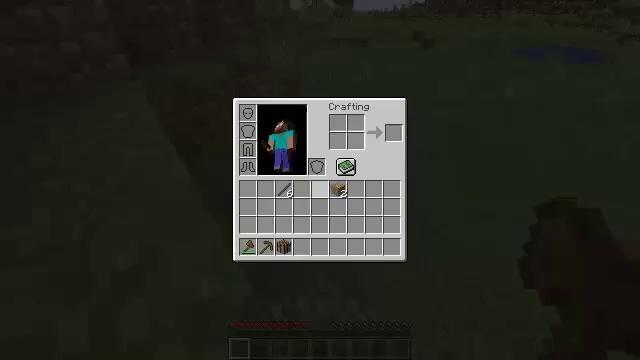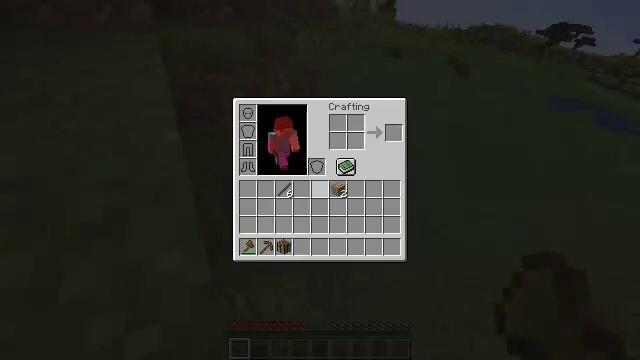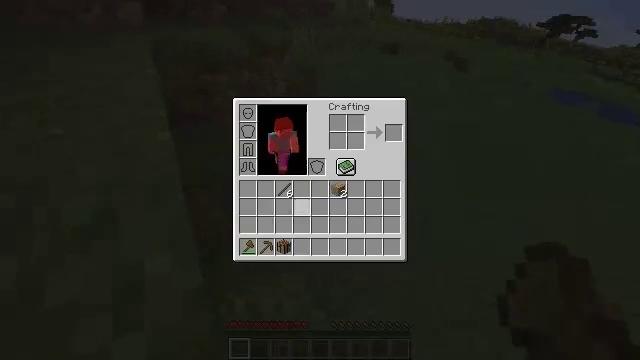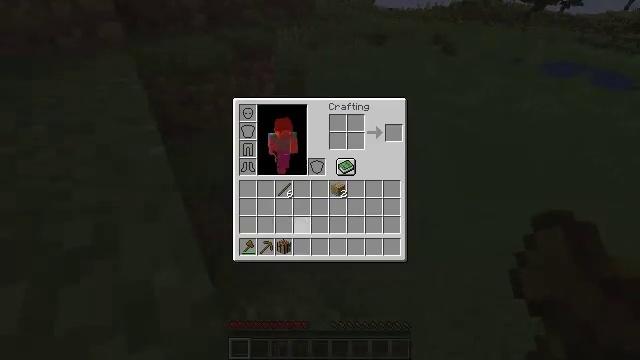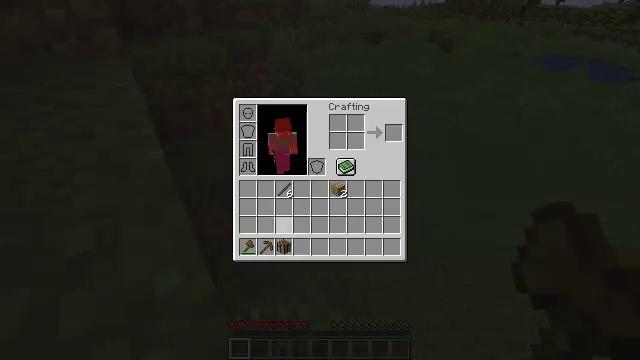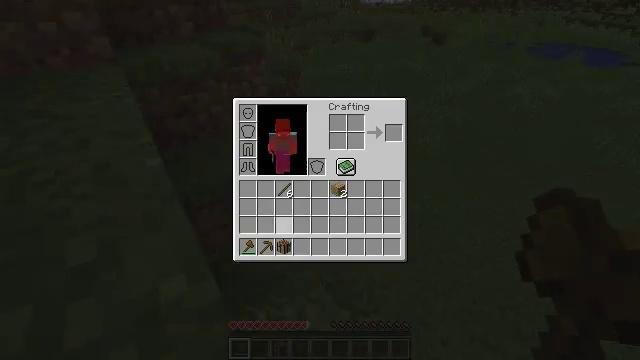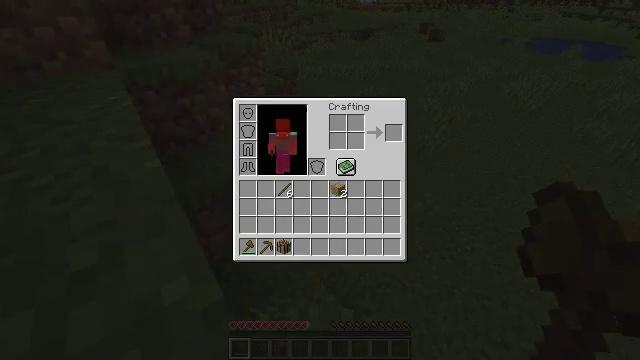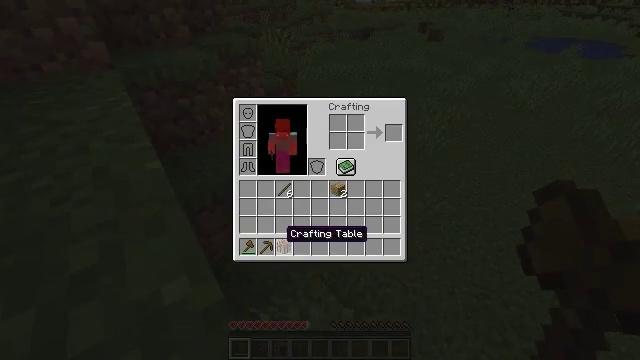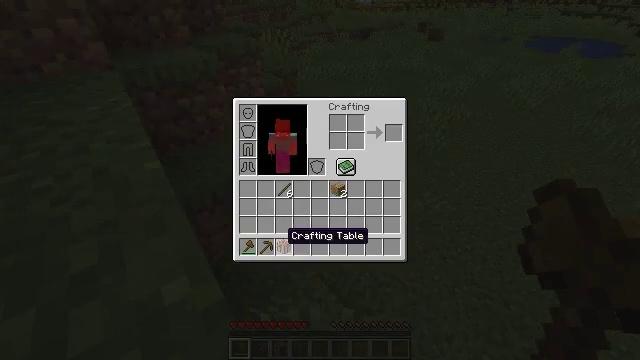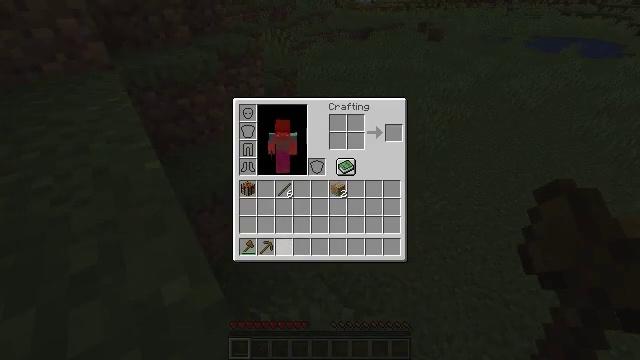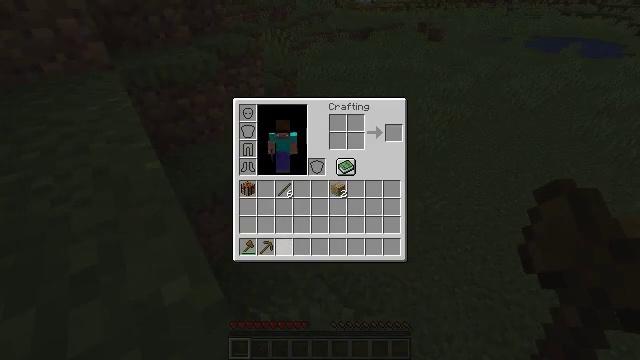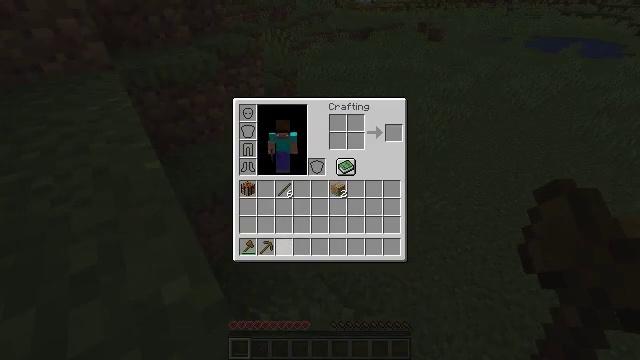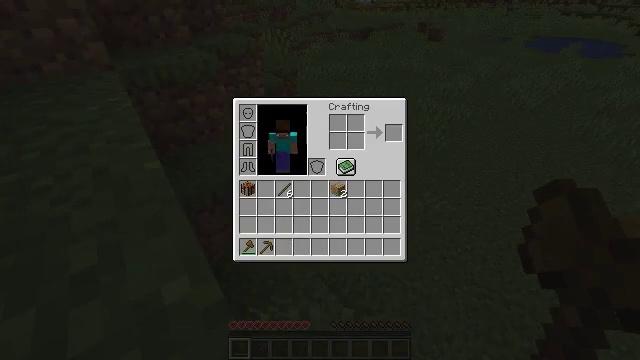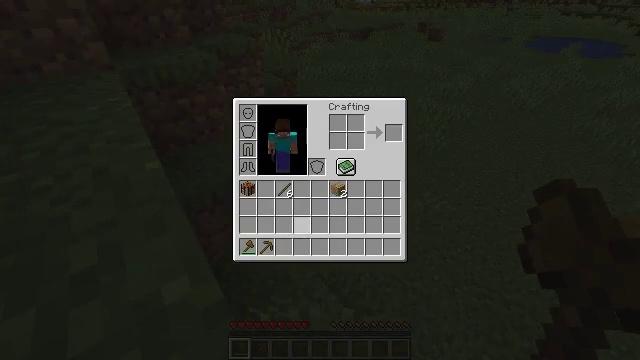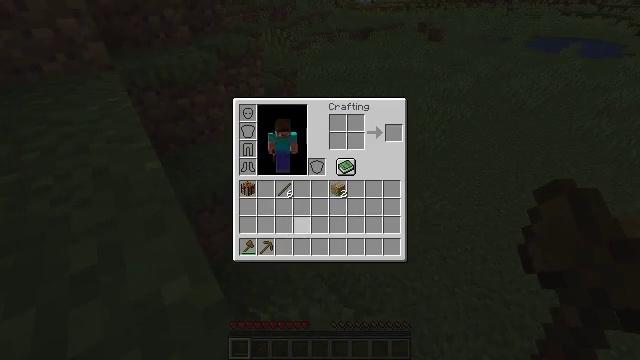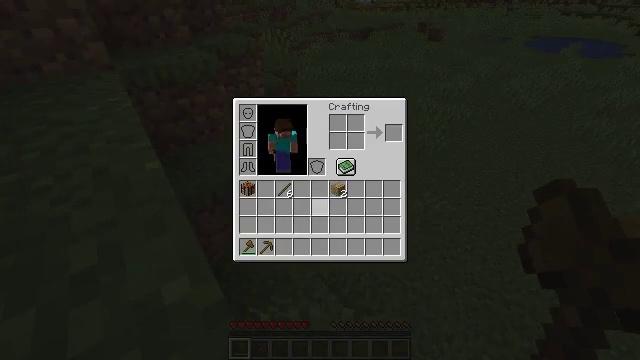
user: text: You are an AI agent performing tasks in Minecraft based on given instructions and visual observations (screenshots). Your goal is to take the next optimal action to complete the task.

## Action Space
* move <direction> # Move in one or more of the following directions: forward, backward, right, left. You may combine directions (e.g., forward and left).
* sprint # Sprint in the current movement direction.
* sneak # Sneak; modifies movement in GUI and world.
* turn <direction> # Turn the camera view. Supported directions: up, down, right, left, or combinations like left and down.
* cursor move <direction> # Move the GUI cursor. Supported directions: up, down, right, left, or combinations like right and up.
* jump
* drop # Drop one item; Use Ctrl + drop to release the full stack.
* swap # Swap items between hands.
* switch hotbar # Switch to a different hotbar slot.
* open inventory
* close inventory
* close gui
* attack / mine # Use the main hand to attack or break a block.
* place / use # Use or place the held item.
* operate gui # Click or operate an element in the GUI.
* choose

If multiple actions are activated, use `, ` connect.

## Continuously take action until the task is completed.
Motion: motion action
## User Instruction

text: Mine the orange bed.
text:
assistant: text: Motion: move forward, sprint, cursor move down, open inventory
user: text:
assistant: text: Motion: cursor move left and down, open inventory
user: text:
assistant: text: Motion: cursor move left and down
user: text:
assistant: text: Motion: cursor move left and down
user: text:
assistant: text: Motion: no_op
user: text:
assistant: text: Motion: sneak
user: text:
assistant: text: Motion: sneak, cursor move down
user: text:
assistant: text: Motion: sneak
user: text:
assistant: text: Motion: sneak, operate gui
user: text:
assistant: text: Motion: sneak, operate gui
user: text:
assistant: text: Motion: sneak, operate gui
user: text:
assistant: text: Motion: sneak, cursor move up
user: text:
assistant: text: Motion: sneak, cursor move up
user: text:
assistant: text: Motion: sneak, cursor move up
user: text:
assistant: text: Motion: sneak, cursor move right and up
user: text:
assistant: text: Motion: sneak, cursor move right
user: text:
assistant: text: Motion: cursor move right, close inventory
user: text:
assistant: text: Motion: move forward, close inventory
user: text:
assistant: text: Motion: move forward, turn right, close inventory
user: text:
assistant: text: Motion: move forward, turn right and up
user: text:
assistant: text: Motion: move forward, turn right and up
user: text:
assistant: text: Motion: move forward, sprint, turn right and up
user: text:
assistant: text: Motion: move forward, sprint, turn right and up
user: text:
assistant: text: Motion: move forward, sprint
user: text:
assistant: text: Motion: move forward, sprint
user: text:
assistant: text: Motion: move forward, sprint, turn right, jump
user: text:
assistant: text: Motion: move forward, sprint, jump
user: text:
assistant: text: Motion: move forward, sprint, jump
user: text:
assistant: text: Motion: move forward, sprint, jump
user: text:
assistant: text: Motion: move forward, sprint, jump